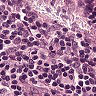
Metastatic tissue present: no